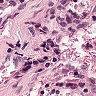
Metastatic tissue present: no